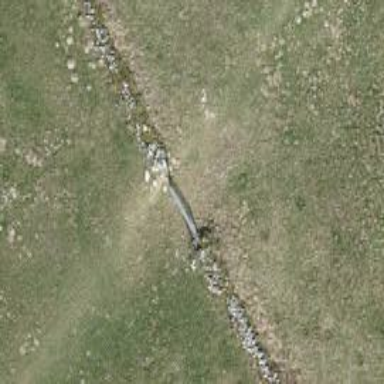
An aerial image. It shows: Dry stone wall barrier.